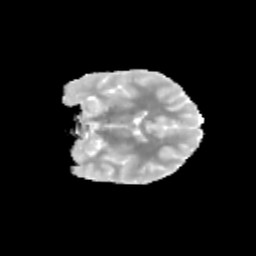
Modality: MD
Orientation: coronal
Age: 12
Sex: female
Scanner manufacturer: siemens
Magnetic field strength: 3 T
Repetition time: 3.8 s
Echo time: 0.07 s